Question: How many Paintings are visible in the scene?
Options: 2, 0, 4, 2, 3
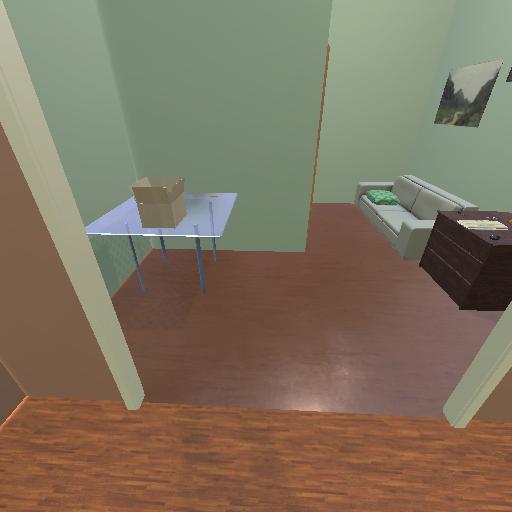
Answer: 2